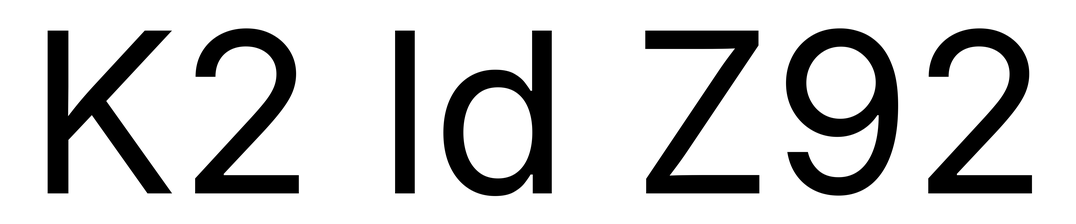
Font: Inter_Regular